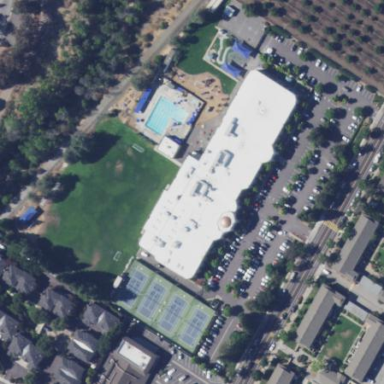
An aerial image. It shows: Community centre.